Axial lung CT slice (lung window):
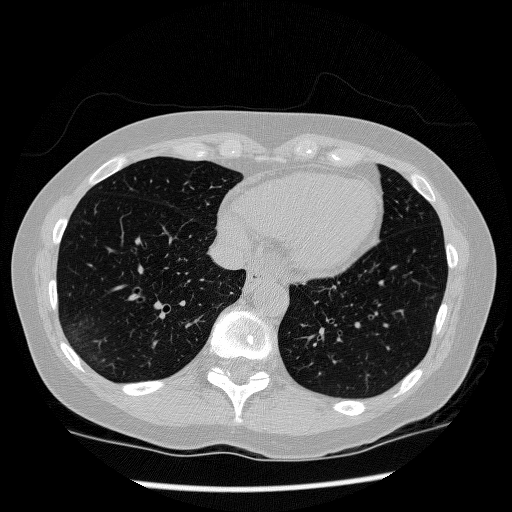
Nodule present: no